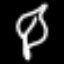
Label: leaf